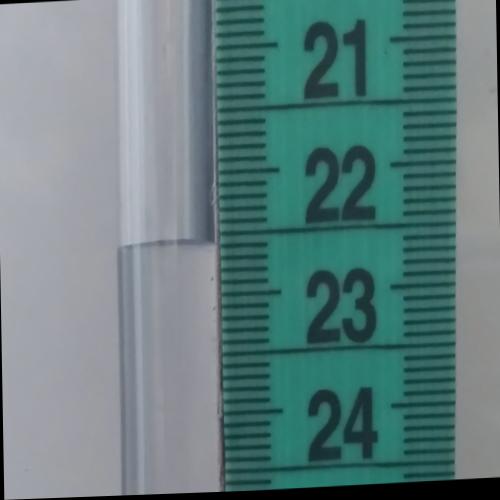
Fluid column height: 22.6 cm